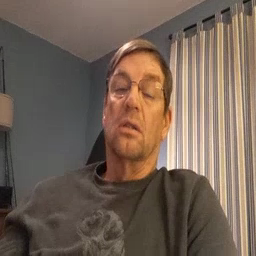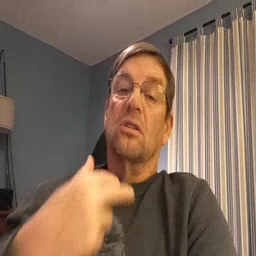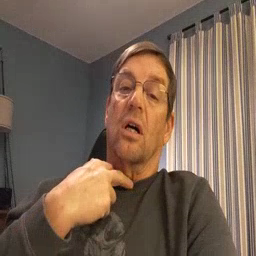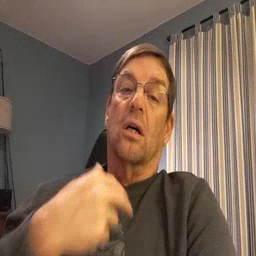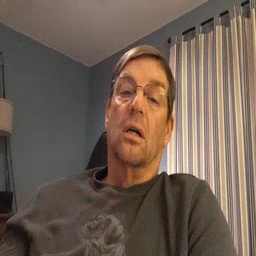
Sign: stuck